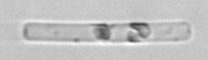
Label: Leptocylindrus